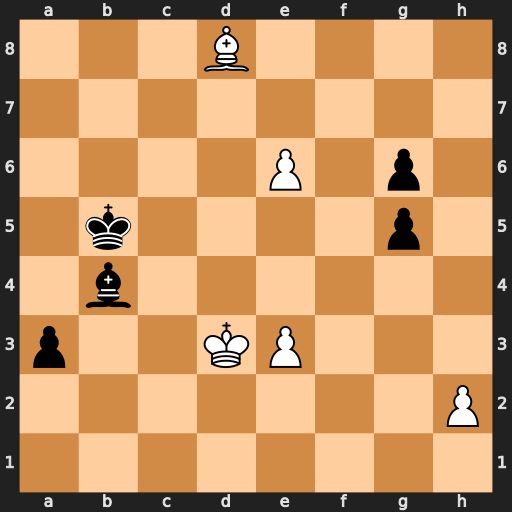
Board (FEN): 3B4/8/4P1p1/1k4p1/1b6/p2KP3/7P/8
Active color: w
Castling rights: -
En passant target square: -
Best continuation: e7 Bxe7 Bxe7 a2 Bf6